Question: I'm looking for having a UiSearchBar with a button at the left.
I've been reading <URL>, and following the steps described by KennyTM, but I don't manage to have the same result.
Here is what I've got :

As you can see my search bar don't have the same color than my navigation bar.
Does anyone have a solution to this?
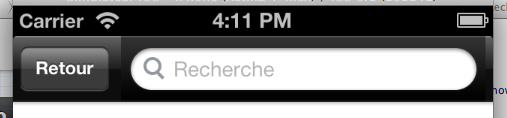
Answer: '''
for( id view in search.subviews) {
if([view isKindOfClass:[UIImageView class]]) {
UIImageView *img = (UIImageView *)view;
img.image = nil;
}
}
search.backgroundImage = [UIImage imageNamed:@"searchbar.png"];
'''
search is the object for 'UISearchbar'